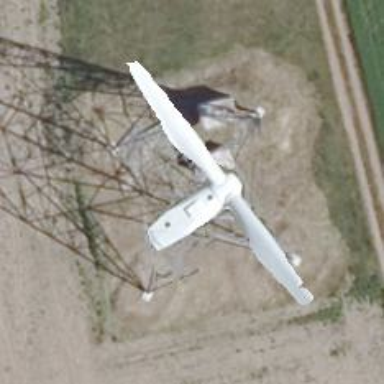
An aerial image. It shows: Wind generator powered by wind. The generator type is horizontal axis and it uses wind turbines.